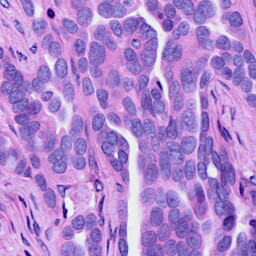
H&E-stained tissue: Ovarian